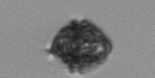
Label: Kryptoperidinium_triquetrum